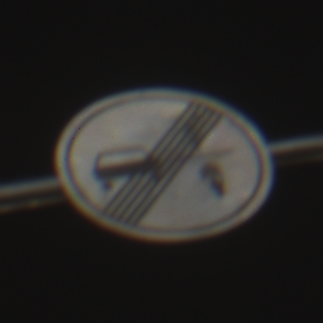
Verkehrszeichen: EndeVerbotUeberholenEinspurigeFahrzeuge
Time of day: Night
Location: Outdoor (Urban)
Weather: Clear
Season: NotSpecified
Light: Artificial